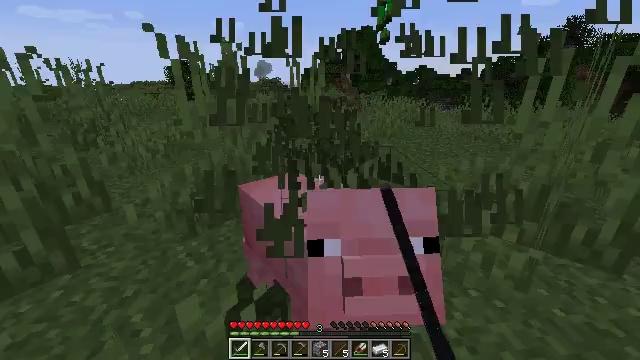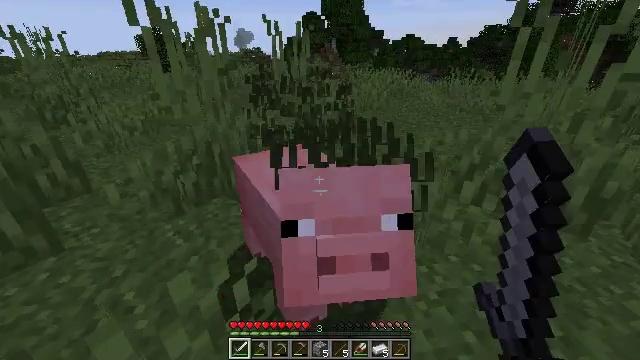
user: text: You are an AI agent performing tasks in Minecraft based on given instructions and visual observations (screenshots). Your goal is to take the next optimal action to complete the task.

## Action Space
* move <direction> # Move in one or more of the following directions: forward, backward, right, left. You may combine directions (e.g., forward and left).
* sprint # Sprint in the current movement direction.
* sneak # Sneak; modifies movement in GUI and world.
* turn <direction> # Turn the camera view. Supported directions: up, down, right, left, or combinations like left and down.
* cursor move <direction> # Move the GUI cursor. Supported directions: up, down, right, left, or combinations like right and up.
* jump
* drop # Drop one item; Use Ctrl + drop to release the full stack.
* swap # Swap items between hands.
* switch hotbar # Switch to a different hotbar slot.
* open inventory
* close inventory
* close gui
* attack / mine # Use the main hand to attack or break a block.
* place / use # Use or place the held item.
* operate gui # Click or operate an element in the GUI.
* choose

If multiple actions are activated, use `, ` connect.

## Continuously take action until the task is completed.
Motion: motion action
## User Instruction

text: Collect tall grass by breaking it.
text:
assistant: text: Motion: turn right and down
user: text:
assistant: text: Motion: no_op